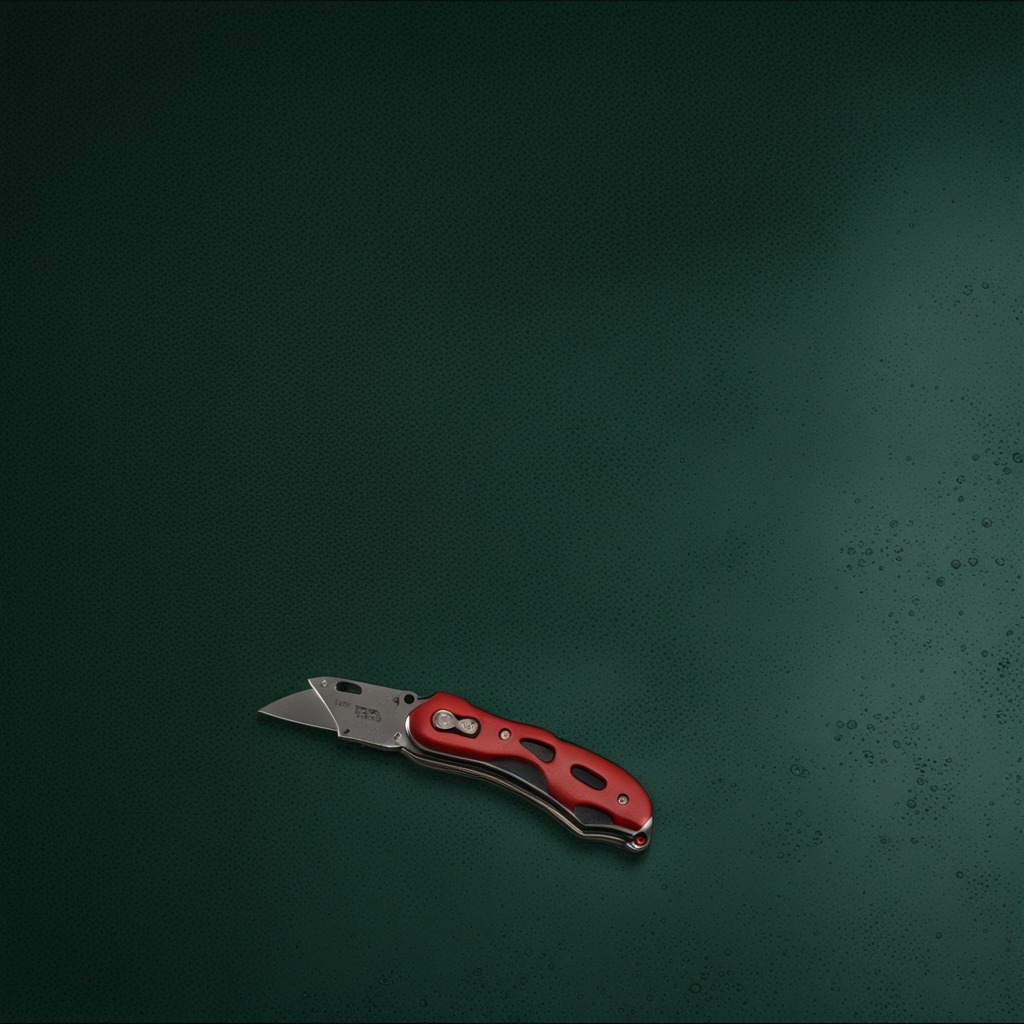
A utility knife lying on a clean granite tabletop covered with a green rubber mat inside a workshop at night dim ambient light soft shadows worn but beneath the mat